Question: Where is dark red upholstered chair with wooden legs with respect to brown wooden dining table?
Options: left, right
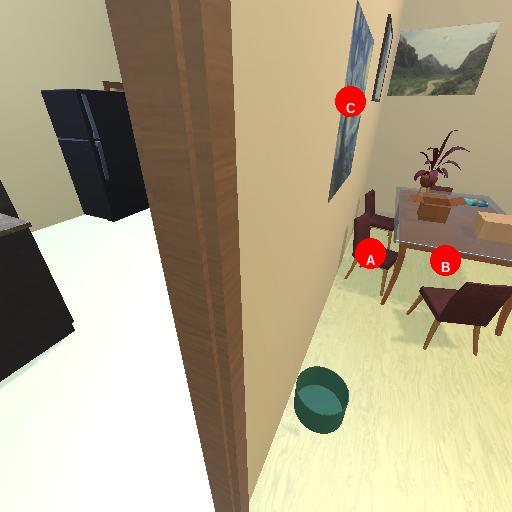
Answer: left